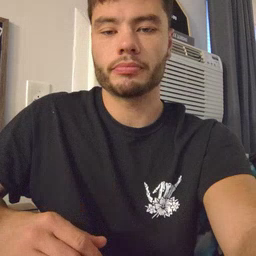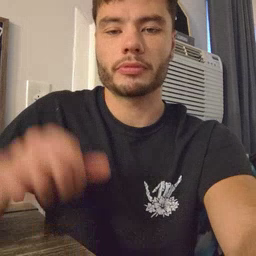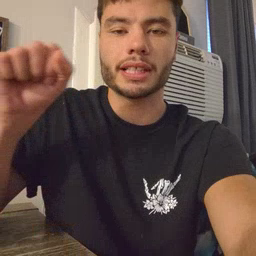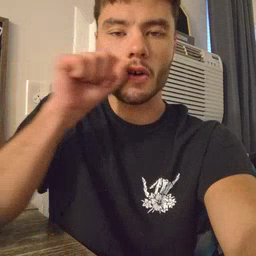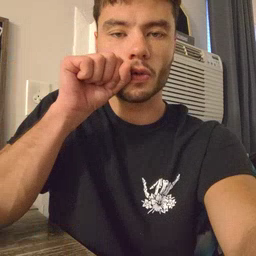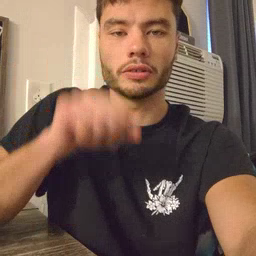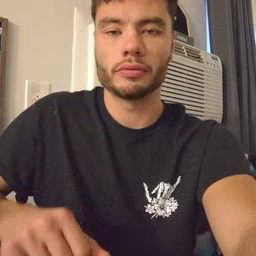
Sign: carrot